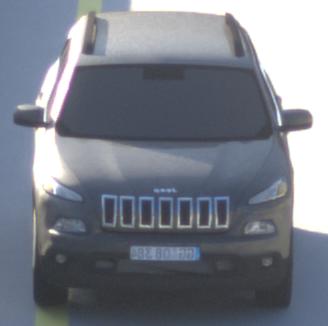
Make: Jeep
Model: Cherokee 3.2 V6 Pentastar
Detailed model: Cherokee (KL)
Model produced from: 2014/07
Model produced until: 2015/07
Doors: 5
Color: gray
Road condition: dry road
Daytime: sunrise or sunset
Contrast: medium contrast